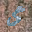
Label: 5